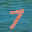
Label: 7